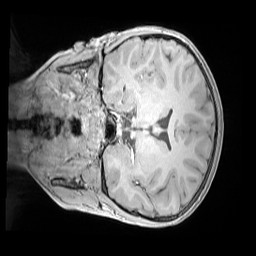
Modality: MP2RAGE
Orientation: coronal
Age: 9
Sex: male
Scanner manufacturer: siemens
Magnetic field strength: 3 T
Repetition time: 4 s
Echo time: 0.00303 s